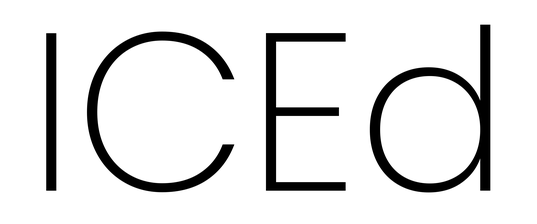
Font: Poppins-ExtraLight